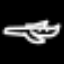
Label: airplane